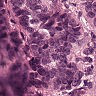
Metastatic tissue present: yes